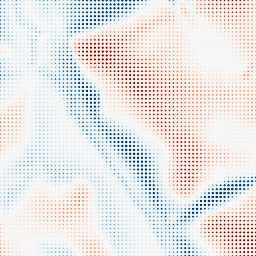
Category: multiscale
Decomposition family: dog_multiscale
Decomposition parameters: sigma_ratio: 1.6
n_scales: 5
base_sigma: 2
Upsampling method: sinc_blackman
Upsampling parameters: scale: 8
kernel_size: 4
Upsampling scale: 8